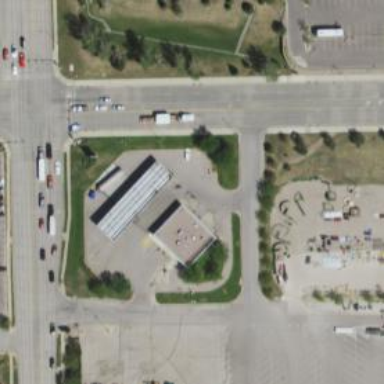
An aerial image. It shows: Convenience shop.